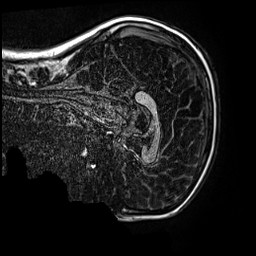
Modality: MP2RAGE
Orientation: sagittal
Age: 12
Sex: male
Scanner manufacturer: siemens
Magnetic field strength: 3 T
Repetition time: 4 s
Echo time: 0.00299 s